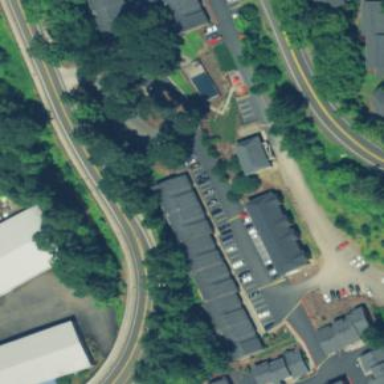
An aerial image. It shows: Image showing building with apartments.